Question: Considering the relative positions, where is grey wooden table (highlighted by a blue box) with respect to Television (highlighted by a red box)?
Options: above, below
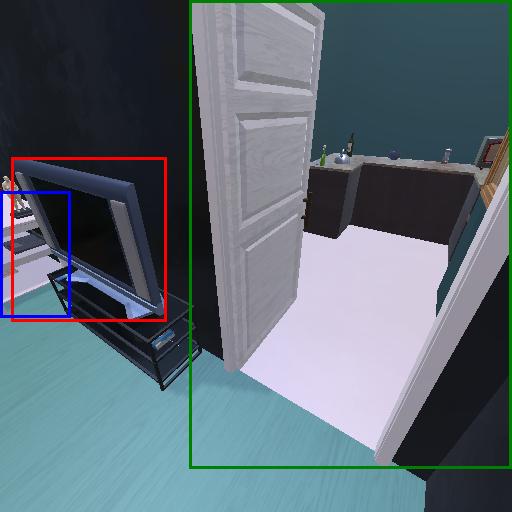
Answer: above